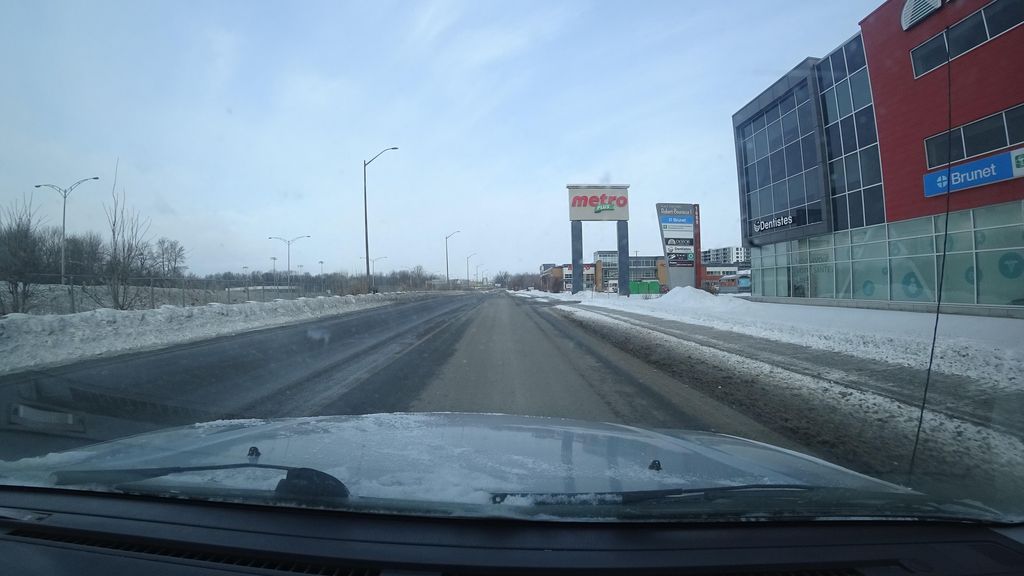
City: quebec_city